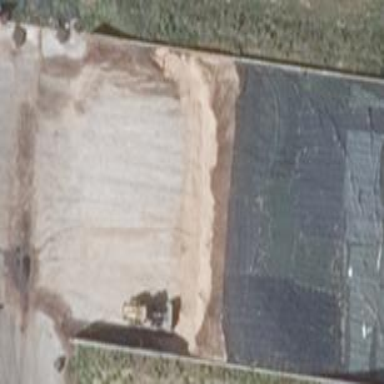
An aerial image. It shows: Bunker silo.